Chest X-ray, PA view. Patient: 7 years old, sex M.
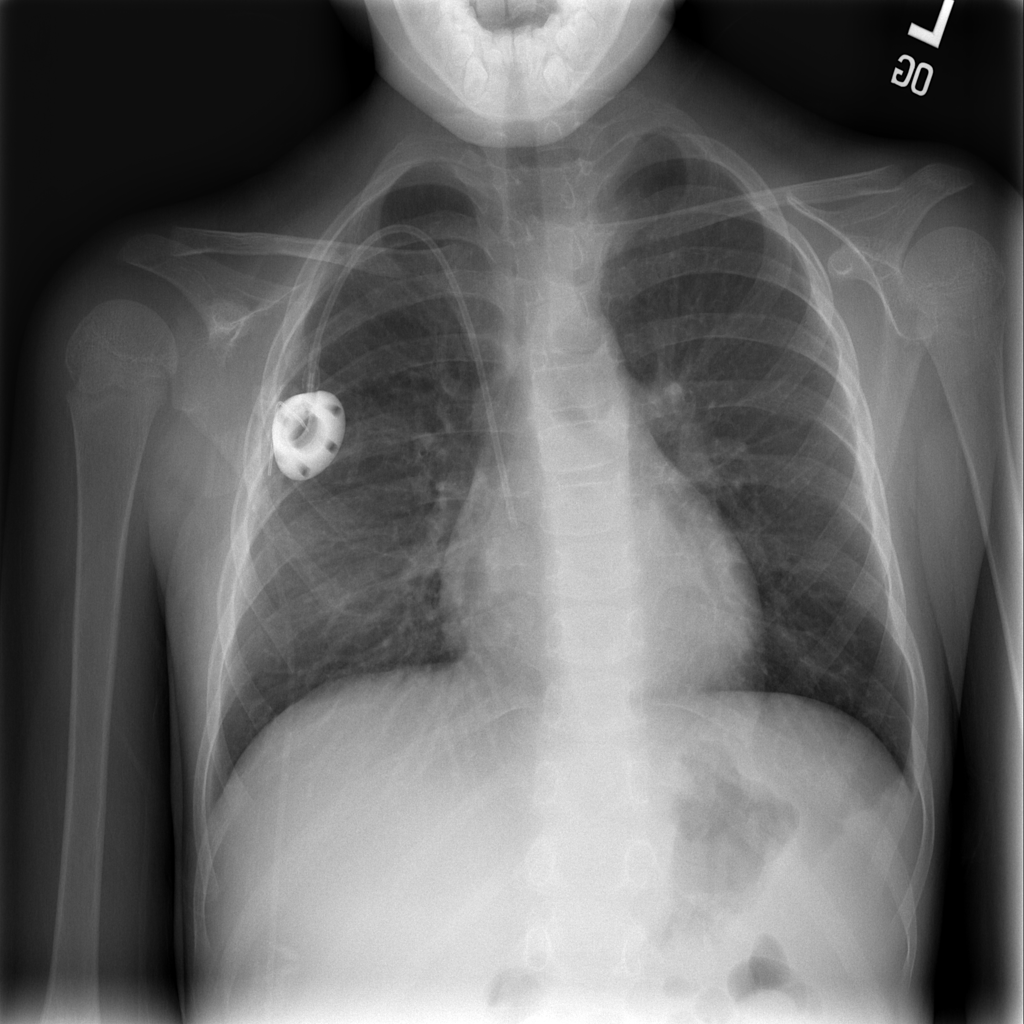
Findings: No Finding